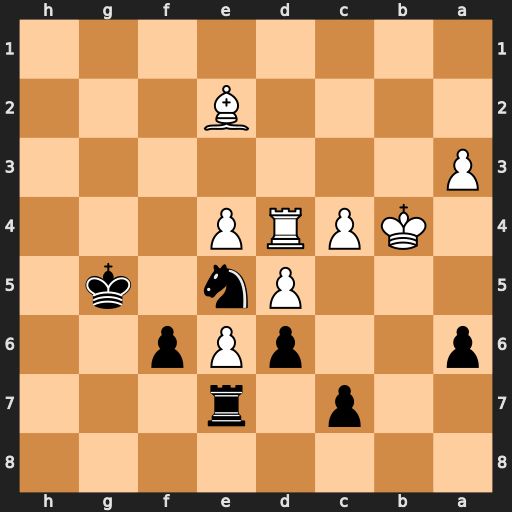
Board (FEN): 8/2p1r3/p2pPp2/3Pn1k1/1KPRP3/P7/4B3/8
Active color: b
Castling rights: -
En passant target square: -
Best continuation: c5+ Kc3 cxd4+